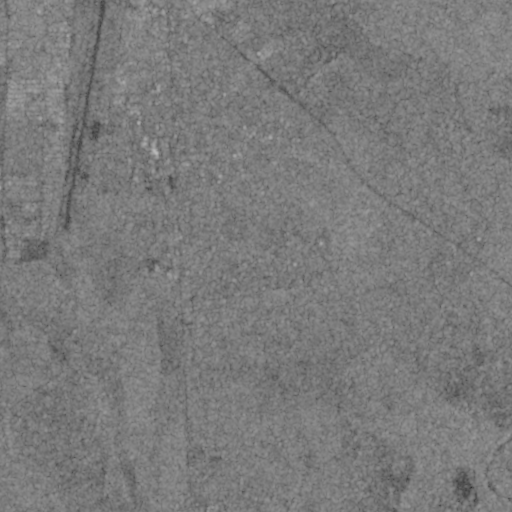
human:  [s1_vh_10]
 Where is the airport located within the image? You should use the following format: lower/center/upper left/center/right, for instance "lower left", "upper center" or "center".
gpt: The airport is located in the upper left of the image.
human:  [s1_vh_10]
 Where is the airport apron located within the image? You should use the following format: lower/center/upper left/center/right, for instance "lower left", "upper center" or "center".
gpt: The airport apron is located in the upper left of the image.
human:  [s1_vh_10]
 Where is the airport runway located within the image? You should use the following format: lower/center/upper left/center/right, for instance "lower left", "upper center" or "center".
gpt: The airport runway is located in the upper left of the image.
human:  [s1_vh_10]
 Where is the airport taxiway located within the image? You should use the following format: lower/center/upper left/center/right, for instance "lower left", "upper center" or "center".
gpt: The airport taxiway is located in the upper left of the image.
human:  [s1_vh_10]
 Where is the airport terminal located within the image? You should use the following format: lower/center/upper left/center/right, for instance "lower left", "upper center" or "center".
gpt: The airport terminal is located in the upper left of the image.
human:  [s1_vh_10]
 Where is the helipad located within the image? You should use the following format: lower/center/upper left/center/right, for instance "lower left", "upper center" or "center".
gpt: The helipad is located in the upper left of the image.
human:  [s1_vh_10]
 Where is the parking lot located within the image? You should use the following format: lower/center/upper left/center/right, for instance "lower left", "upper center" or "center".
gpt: The parking lot is located in the upper left of the image.
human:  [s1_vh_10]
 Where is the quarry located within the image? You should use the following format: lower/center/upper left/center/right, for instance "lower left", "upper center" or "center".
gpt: There is no quarry in the image.

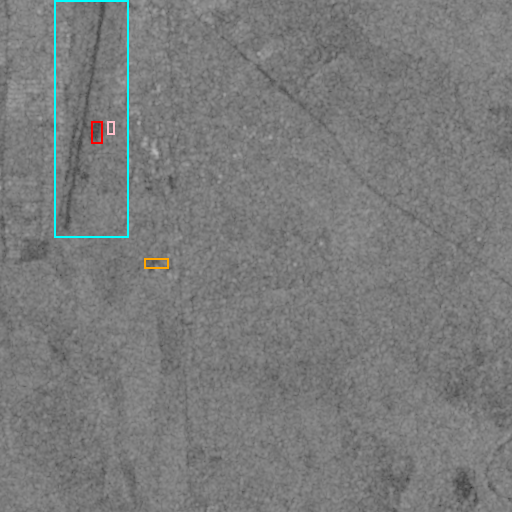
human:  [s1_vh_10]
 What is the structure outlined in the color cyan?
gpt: The structure outlined in cyan is an airport.
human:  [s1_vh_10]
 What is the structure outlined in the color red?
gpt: The structure outlined in red is an airport apron.
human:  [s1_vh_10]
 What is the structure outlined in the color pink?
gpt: The structure outlined in pink is a parking lot.
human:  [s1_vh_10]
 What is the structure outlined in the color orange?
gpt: The structure outlined in orange is a building.
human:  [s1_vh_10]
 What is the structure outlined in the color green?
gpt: There is no green outline.